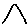
Label: hexagon